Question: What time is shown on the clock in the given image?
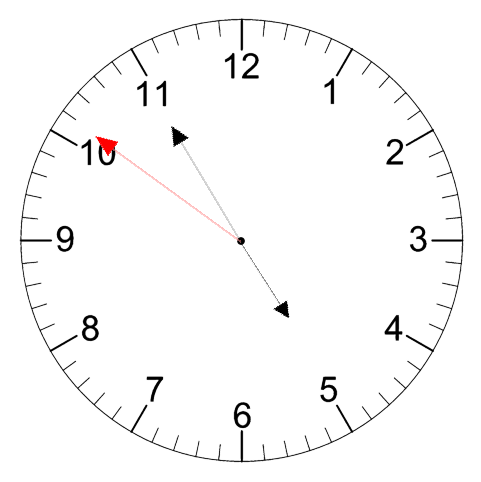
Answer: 04:54:51